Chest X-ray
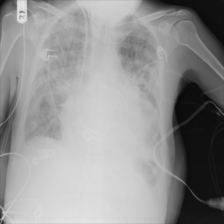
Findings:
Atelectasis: negative
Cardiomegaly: positive
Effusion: positive
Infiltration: positive
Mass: negative
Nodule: negative
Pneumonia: negative
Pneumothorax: negative
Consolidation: negative
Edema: negative
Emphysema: negative
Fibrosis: negative
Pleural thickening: negative
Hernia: negative